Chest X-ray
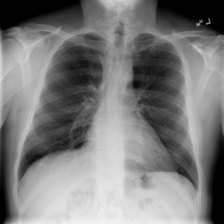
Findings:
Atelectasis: negative
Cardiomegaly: negative
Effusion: negative
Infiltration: negative
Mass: negative
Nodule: negative
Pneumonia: negative
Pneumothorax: negative
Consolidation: negative
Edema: negative
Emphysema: negative
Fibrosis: negative
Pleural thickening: negative
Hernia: negative